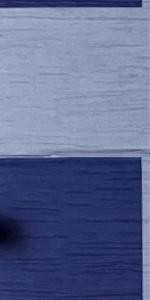
Label: Empty